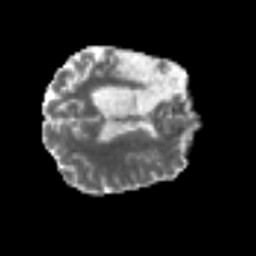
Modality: MD
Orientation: axial
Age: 50
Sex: male
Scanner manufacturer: siemens
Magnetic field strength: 3 T
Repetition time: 6.1 s
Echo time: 0.101 s